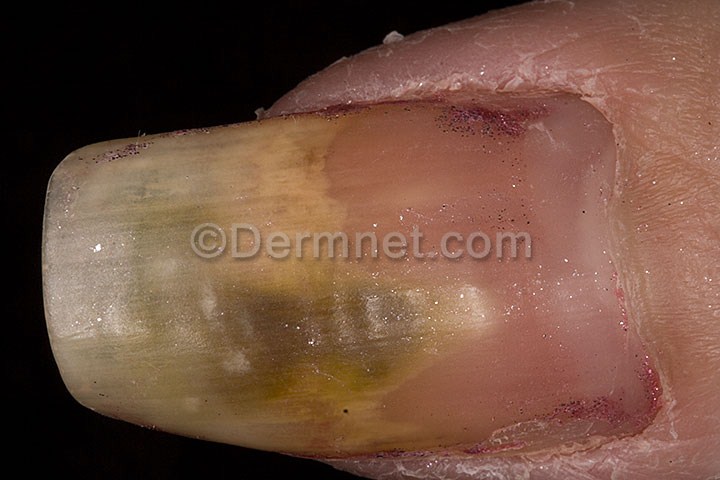
Disease: Nail Fungus and other Nail Disease